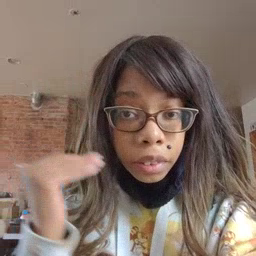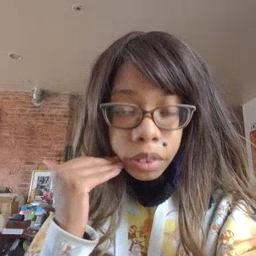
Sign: head